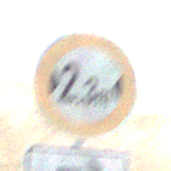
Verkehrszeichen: TatsaechlicheBreite2Komma3
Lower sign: RichtungsangabeDurchPfeile5
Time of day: Midday
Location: Roofed (Beach)
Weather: Overcast
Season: NotSpecified
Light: Natural